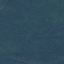
Label: Forest